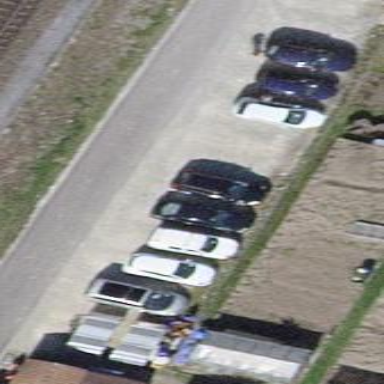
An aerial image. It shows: Parking area with surface.